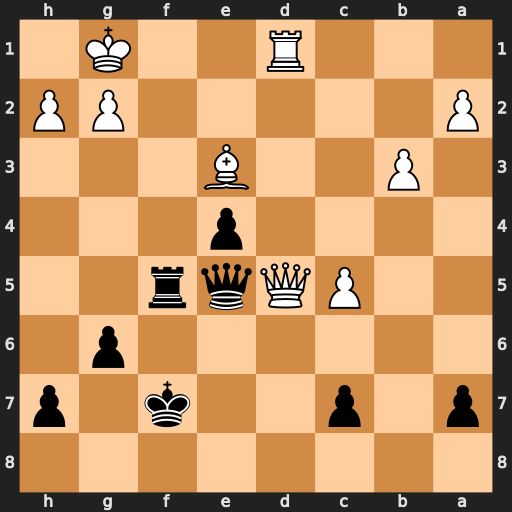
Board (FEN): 8/p1p2k1p/6p1/2PQqr2/4p3/1P2B3/P5PP/3R2K1
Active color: b
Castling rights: -
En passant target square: -
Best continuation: Qxd5 Rxd5 Rxd5